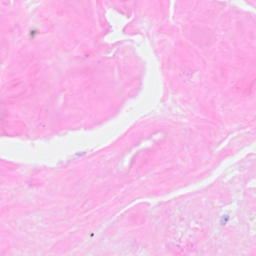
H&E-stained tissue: Breast